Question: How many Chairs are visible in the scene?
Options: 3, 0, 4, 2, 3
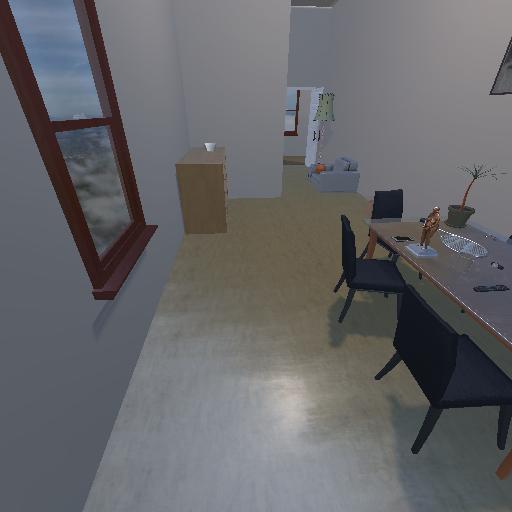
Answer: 3